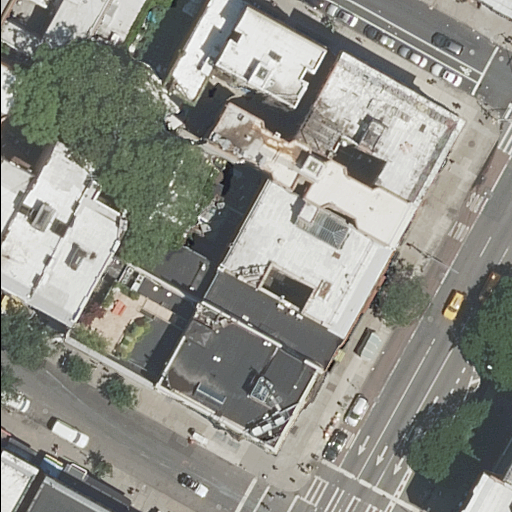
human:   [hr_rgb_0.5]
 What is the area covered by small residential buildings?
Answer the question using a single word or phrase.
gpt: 405m2

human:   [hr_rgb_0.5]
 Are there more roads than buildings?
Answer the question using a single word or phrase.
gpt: no

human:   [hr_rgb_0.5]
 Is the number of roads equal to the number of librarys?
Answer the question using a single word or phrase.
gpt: no

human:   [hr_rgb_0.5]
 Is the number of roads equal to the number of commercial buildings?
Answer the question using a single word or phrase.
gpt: no

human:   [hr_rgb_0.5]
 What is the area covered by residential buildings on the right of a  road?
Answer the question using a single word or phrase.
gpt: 1813m2

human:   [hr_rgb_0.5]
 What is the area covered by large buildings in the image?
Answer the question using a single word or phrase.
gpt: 1453m2

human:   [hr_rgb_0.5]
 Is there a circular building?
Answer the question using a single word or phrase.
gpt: no

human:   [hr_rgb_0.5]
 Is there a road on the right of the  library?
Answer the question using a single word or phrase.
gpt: yes

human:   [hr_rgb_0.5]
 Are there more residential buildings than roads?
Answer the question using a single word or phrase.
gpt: yes

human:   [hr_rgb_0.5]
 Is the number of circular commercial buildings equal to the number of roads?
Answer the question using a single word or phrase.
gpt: no

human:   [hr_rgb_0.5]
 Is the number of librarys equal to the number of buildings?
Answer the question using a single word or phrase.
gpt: no

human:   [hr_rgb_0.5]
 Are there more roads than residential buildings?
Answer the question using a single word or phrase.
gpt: no

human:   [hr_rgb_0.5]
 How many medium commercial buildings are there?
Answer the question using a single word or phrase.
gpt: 0

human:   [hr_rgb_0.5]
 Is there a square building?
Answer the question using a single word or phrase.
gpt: no

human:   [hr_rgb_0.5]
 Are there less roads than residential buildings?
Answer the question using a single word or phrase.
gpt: yes

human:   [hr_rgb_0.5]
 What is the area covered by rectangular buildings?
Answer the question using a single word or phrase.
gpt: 681m2

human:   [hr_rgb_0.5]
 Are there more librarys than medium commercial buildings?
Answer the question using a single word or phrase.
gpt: yes

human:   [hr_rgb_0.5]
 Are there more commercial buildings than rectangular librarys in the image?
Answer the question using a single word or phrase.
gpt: no

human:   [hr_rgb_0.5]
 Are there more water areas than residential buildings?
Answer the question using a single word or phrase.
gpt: no

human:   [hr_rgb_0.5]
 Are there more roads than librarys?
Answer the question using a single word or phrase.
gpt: yes

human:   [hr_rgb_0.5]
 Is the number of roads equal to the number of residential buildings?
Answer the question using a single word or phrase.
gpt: no

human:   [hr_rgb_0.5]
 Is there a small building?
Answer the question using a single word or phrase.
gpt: yes

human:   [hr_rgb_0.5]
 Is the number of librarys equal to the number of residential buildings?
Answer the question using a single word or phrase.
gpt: no

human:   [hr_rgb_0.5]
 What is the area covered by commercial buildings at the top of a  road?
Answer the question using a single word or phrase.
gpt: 0m2

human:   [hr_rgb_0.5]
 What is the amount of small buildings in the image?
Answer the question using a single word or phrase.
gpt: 10

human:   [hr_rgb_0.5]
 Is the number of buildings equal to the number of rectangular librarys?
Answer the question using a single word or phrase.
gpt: no

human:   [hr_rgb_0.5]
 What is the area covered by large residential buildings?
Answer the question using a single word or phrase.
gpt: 1453m2

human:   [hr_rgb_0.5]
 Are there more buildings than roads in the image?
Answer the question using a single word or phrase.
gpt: yes

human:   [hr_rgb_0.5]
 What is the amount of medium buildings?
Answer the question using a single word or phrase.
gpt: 10

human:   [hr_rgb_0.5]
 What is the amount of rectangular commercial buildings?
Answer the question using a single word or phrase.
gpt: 0

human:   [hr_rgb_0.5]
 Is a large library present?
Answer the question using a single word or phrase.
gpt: no

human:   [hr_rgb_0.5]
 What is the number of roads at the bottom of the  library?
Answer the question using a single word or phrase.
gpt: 2

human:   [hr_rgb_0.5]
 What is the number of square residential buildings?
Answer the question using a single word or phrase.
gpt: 0

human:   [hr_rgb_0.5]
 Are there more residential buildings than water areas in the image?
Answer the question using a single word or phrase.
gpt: yes

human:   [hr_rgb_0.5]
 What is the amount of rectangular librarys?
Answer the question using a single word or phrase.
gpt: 0

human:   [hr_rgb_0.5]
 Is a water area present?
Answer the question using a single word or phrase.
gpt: no

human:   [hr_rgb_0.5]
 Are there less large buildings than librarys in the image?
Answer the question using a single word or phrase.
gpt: no